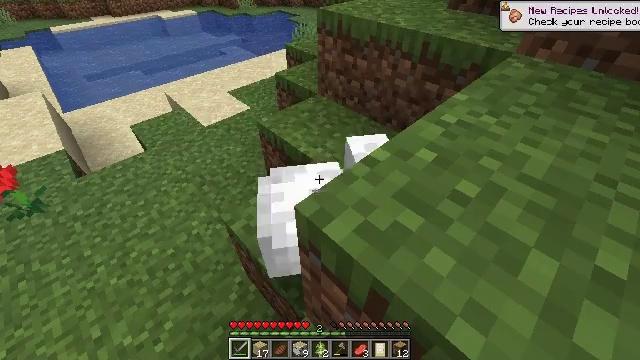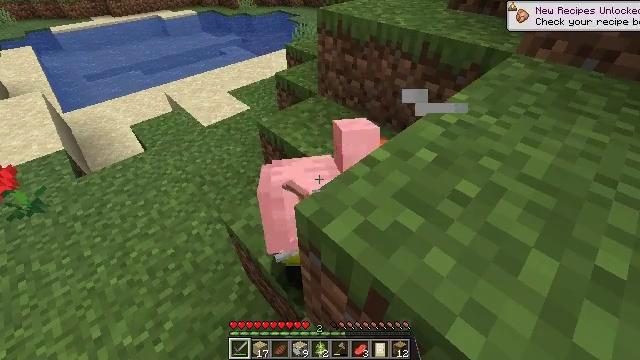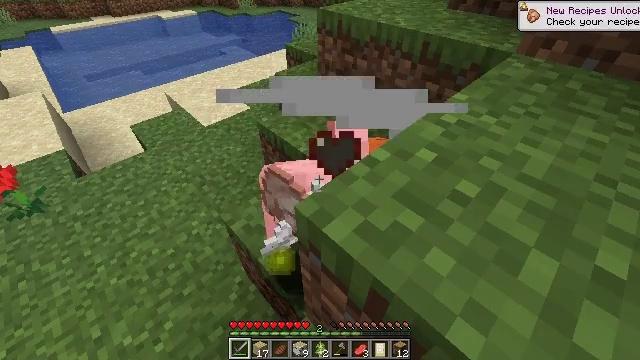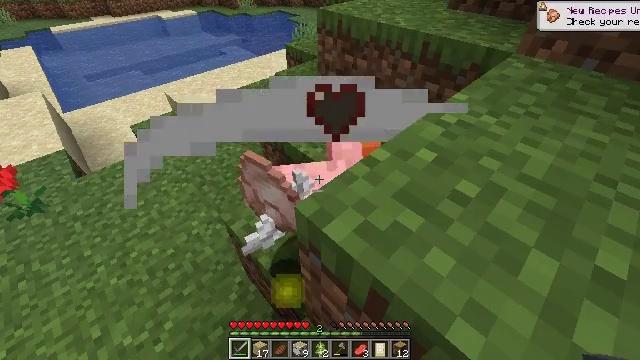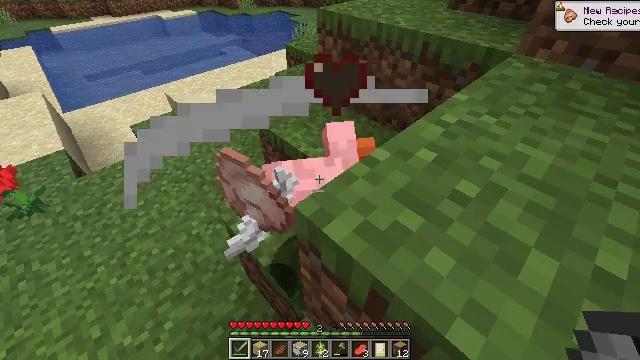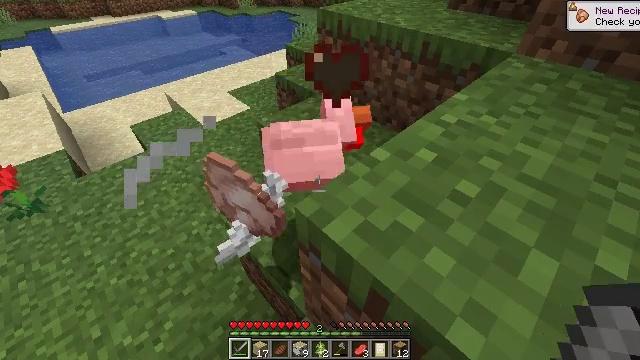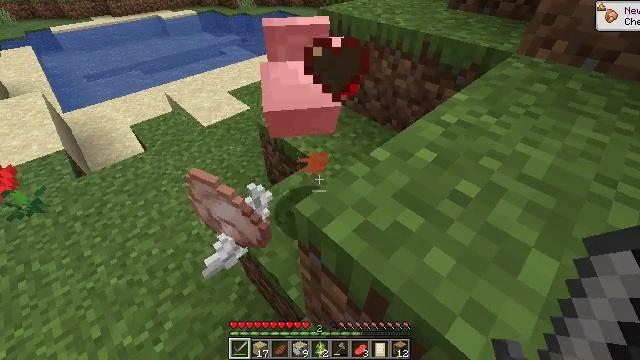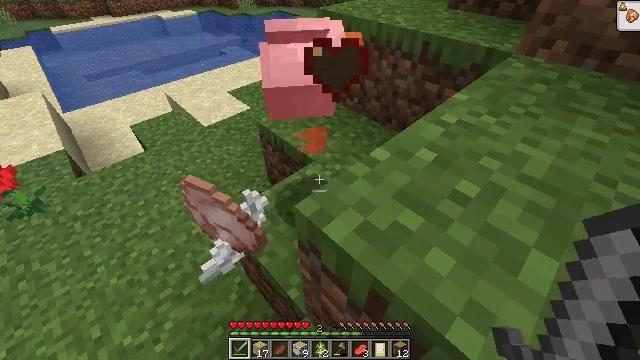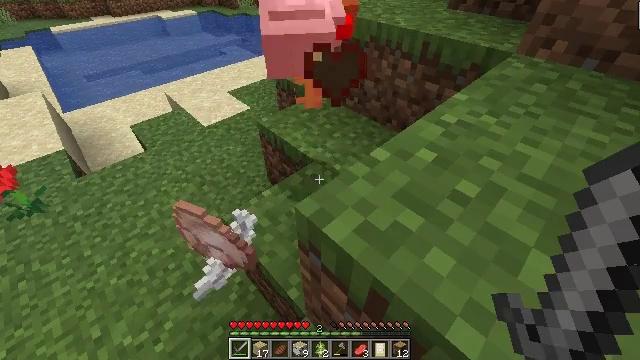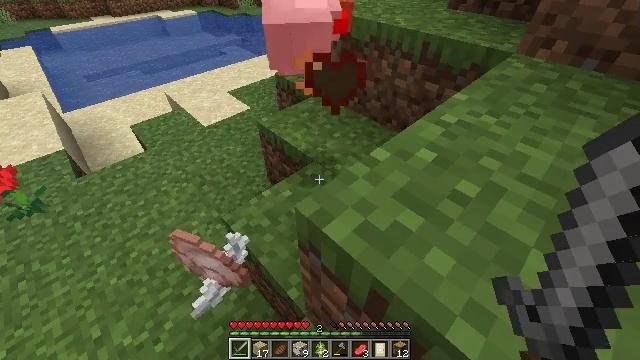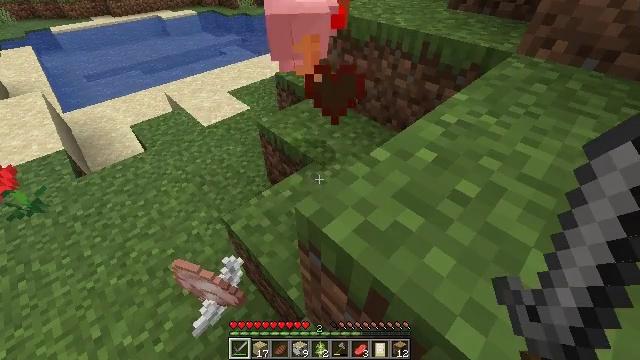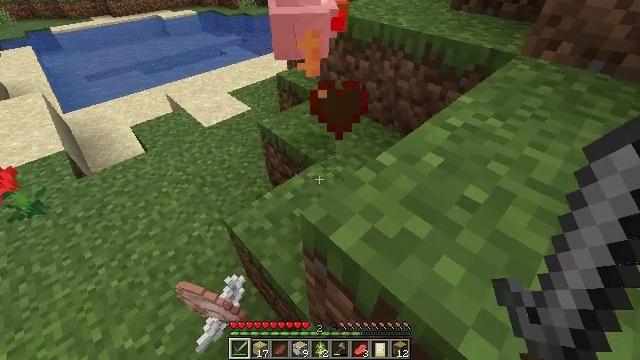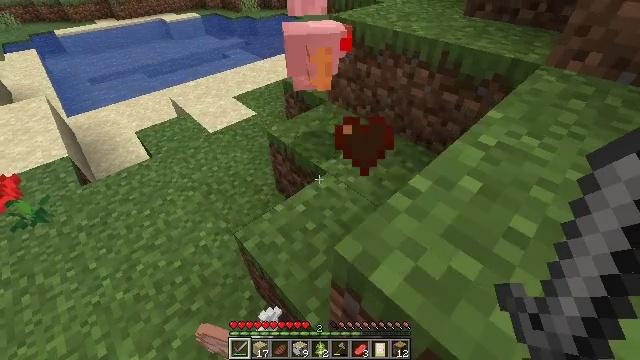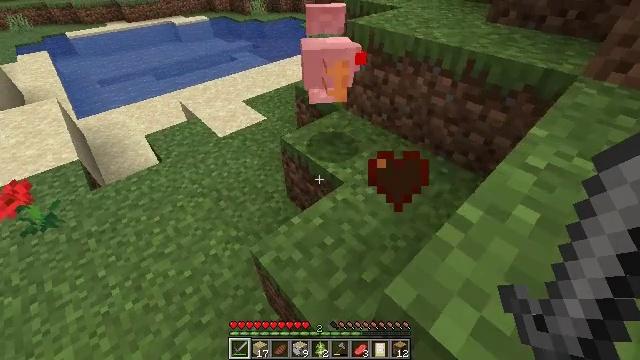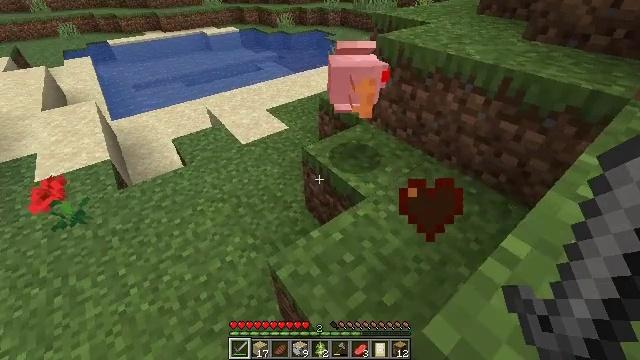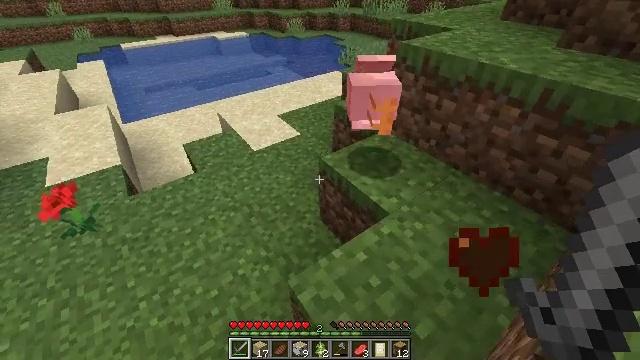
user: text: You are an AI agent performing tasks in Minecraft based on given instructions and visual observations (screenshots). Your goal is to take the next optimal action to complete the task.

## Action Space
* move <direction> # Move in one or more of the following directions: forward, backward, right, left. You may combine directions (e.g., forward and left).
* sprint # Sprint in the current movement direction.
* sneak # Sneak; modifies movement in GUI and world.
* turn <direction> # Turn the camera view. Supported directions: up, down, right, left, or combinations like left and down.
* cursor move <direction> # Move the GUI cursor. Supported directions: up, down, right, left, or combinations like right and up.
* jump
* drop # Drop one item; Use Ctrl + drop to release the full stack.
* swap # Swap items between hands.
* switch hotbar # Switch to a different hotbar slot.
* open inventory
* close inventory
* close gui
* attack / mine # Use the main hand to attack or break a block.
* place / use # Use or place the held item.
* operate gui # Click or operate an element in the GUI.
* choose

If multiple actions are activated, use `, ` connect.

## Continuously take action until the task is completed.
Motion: motion action
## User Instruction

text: Remove the white bed from its place.
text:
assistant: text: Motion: no_op
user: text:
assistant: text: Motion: no_op
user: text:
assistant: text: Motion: no_op
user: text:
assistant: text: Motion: no_op
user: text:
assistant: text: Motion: no_op
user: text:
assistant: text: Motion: no_op
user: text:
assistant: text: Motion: no_op
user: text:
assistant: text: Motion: no_op
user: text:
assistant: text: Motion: no_op
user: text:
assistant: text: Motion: no_op
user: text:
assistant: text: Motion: move forward
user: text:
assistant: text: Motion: move forward
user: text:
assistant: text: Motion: move forward, turn left
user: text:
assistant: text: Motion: move forward, turn left and up
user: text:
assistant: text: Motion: move forward, turn left
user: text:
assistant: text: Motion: move forward
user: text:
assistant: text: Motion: move forward, turn left
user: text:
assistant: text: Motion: move forward
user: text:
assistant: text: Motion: move forward
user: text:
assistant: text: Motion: move forward
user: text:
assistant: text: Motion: move forward, turn right and up
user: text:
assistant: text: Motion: move forward, turn right
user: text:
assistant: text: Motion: move forward, turn right
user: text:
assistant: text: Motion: move forward, turn right
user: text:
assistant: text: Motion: move forward
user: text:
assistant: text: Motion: move forward
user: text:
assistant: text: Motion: move forward, turn left
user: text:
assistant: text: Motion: move forward, turn left
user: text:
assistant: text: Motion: move forward, turn left
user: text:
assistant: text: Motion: move forward, turn left